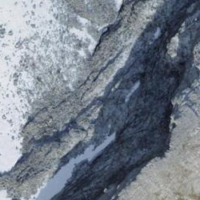
EUNIS habitat code: 49
Species observed at this site:
Aquila chrysaetos